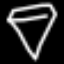
Label: diamond